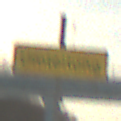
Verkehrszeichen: Umleitungsankuendigung
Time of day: MorningAfternoon
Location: Outdoor (Suburban)
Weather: PartlyCloudy
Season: NotSpecified
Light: Natural